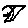
Label: bird